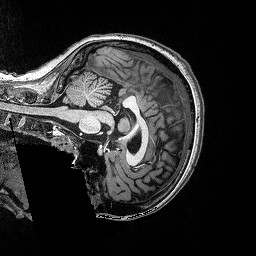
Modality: T1w
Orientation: sagittal
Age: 32
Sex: female
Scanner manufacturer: siemens
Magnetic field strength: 3 T
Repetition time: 2.53 s
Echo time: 0.0033 s